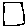
Label: square